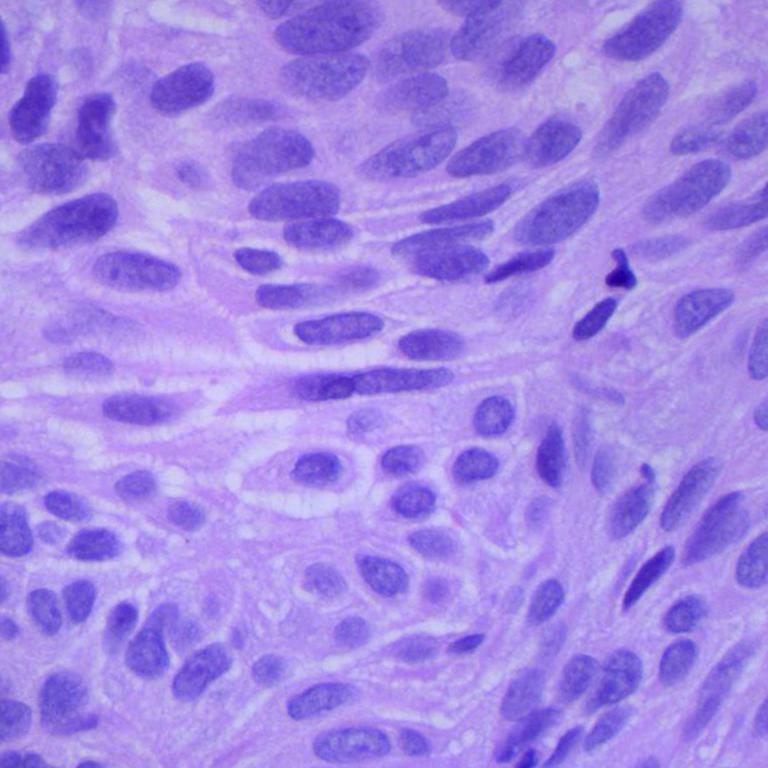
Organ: lung
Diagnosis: squamous carcinomas